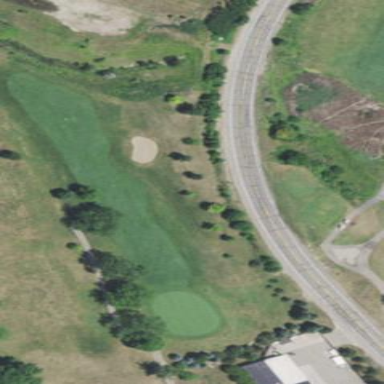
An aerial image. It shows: Golf fairway surrounded by grass.